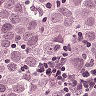
Metastatic tissue present: yes